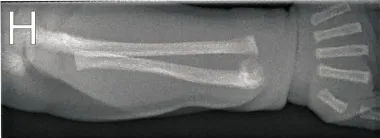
Multiple metaphyseal fractures are present in both arms, with malalignments of the radius and ulna (E-H).
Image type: radiology (x_ray)